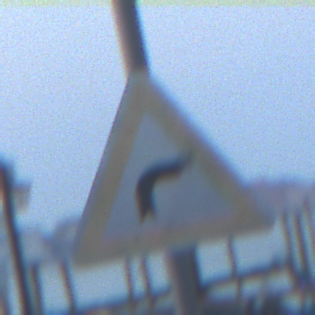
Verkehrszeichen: KurveRechts
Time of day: Dawn
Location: Outdoor (Urban)
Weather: Clear
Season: NotSpecified
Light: Natural